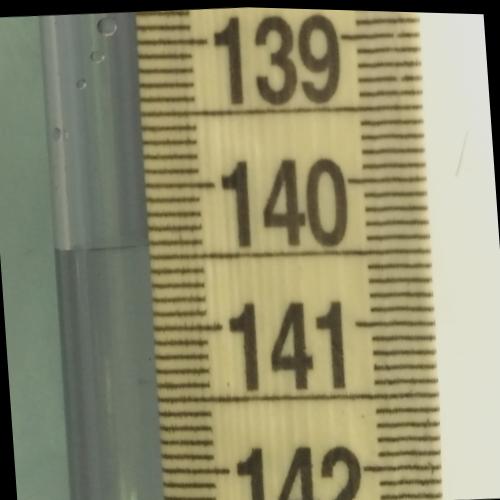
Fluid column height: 140.4 cm